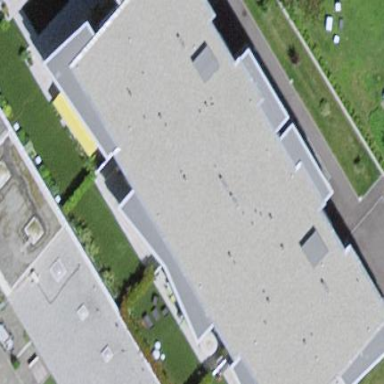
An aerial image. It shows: Flat-roofed building with grass roof.